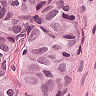
Metastatic tissue present: yes